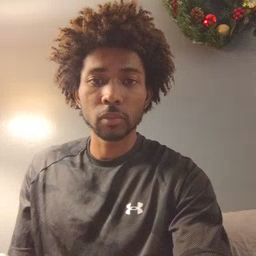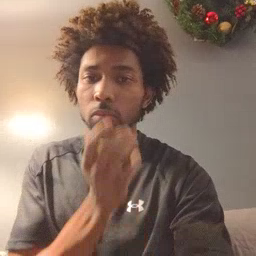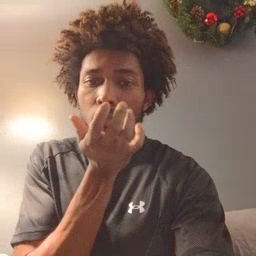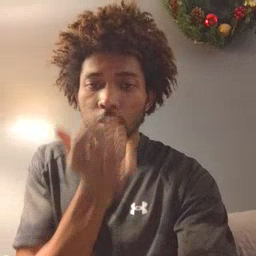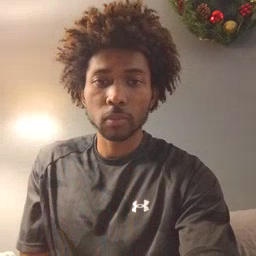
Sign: grass